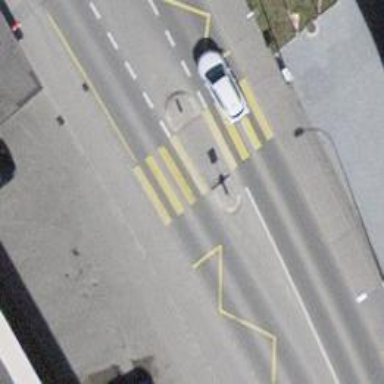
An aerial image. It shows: Footway with zebra crossing.